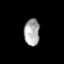
Tissue: prostate
Cell type: Epithelial cells
Senescence score: 0.3583
Nuclear area (px): 405
Mean DAPI intensity: 170.812